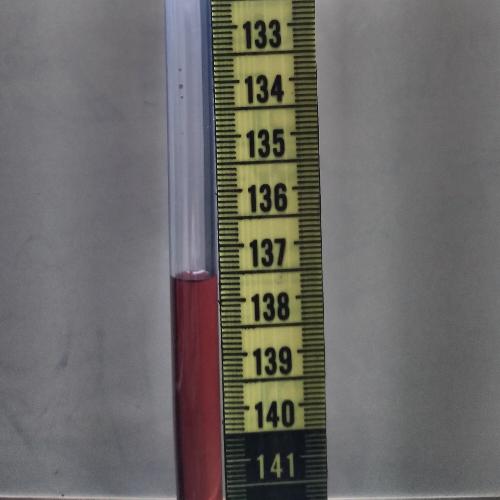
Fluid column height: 137.6 cm